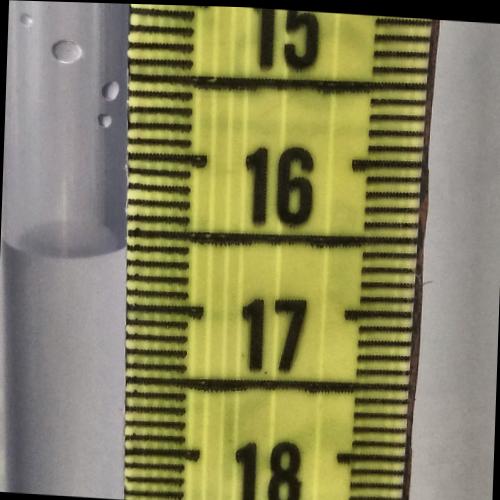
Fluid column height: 16.6 cm